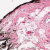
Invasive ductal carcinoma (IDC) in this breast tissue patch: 0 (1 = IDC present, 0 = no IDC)